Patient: sex M, age 58
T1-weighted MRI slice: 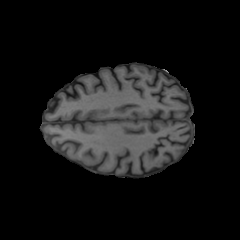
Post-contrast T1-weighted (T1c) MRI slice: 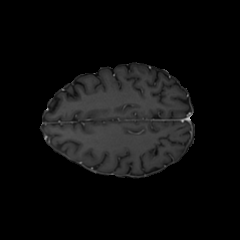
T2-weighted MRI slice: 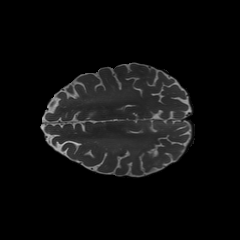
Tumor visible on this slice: no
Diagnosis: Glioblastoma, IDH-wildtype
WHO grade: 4